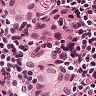
Metastatic tissue present: yes